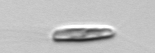
Label: Chrysochromulina